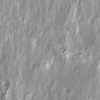
Atmospheric dust classification: not_dusty